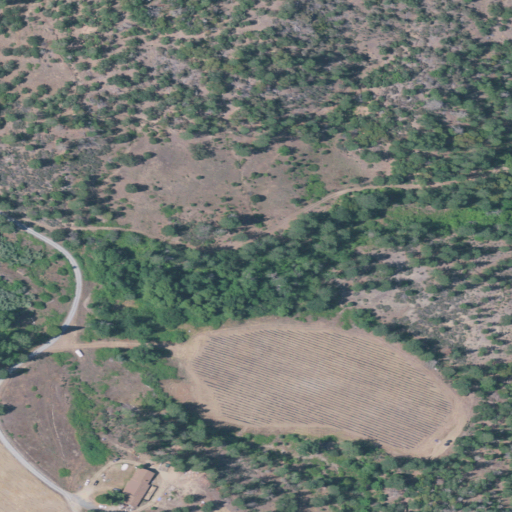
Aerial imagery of valley in Oregon named Maple Springs Gulch containing shrub, pasture, open development, evergreen forest, low intensity development, and medium intensity development